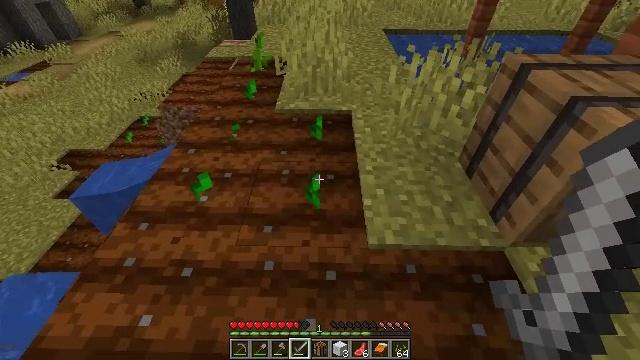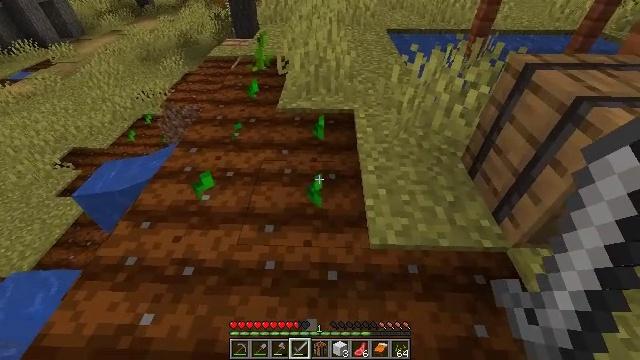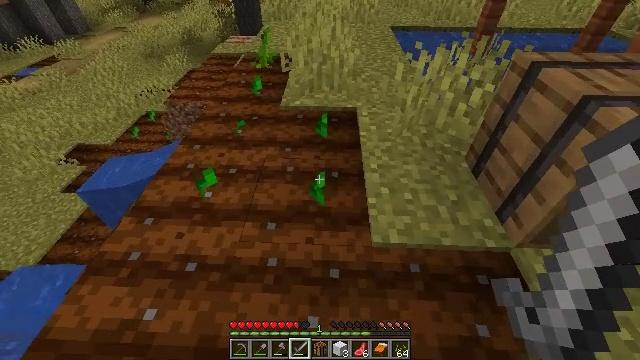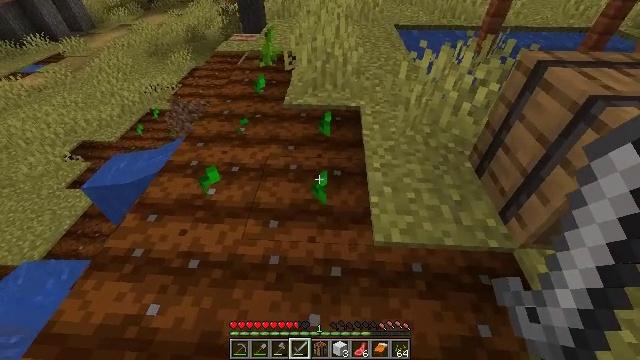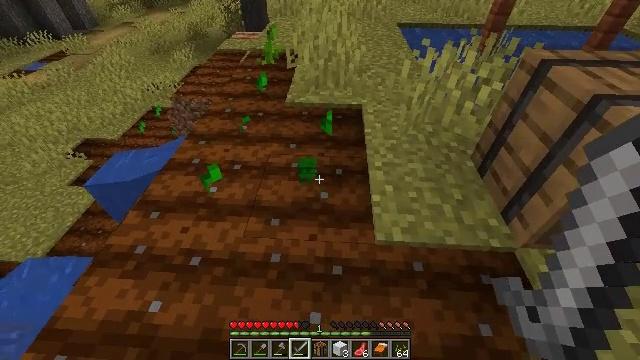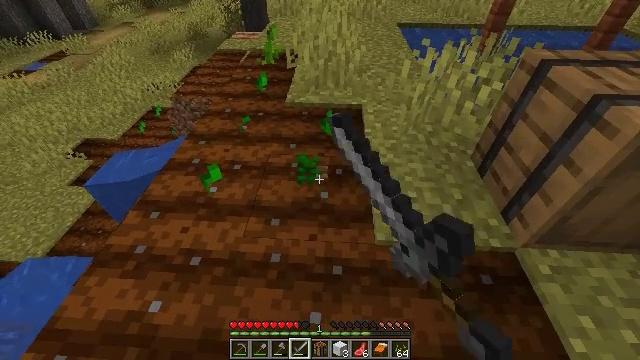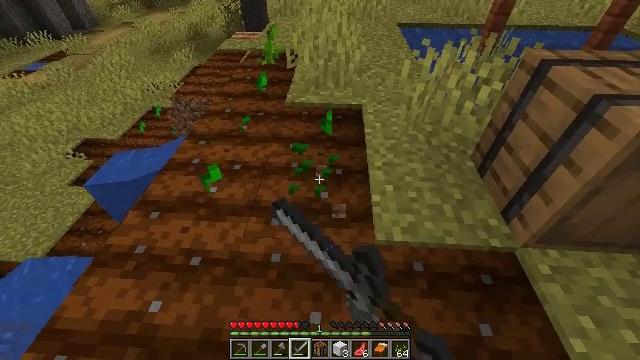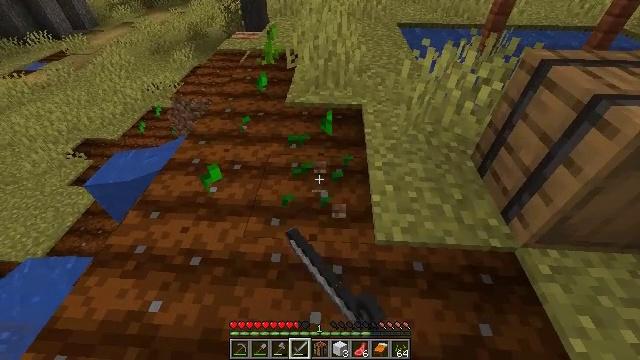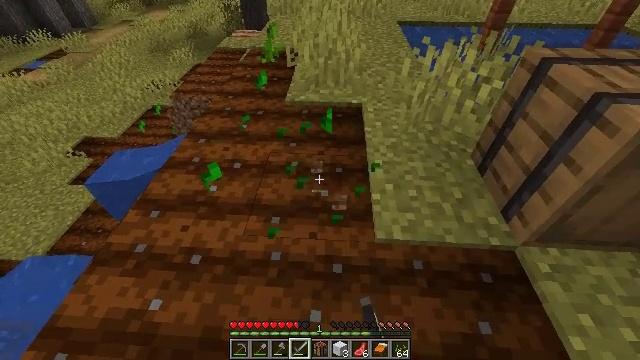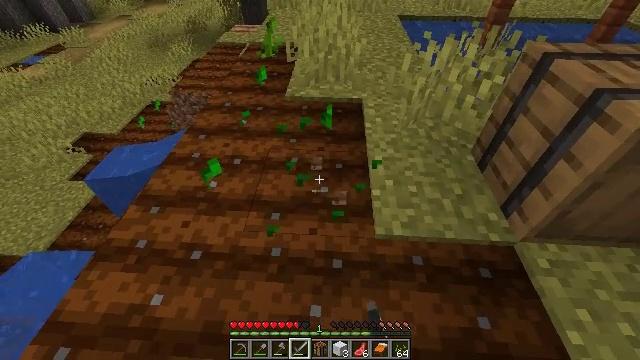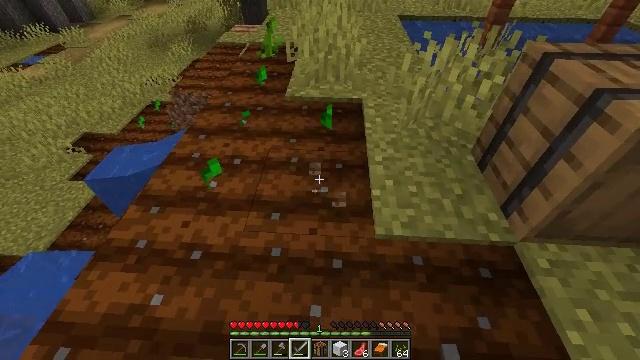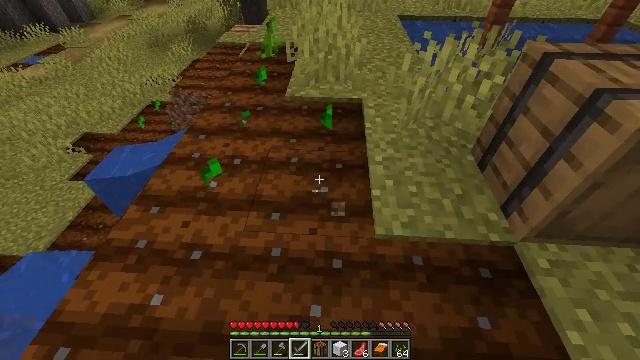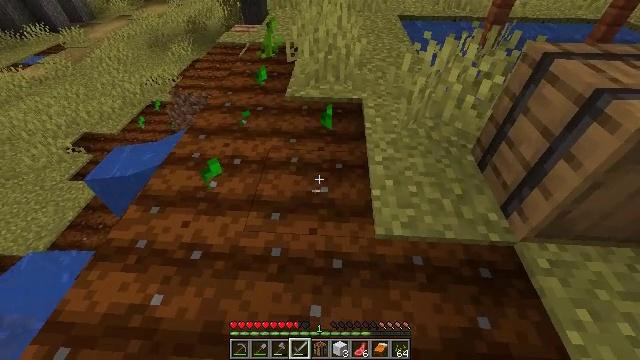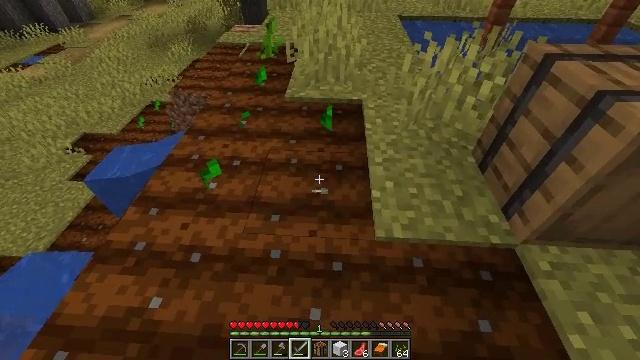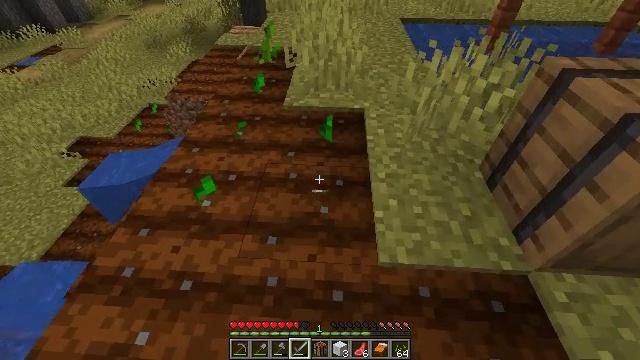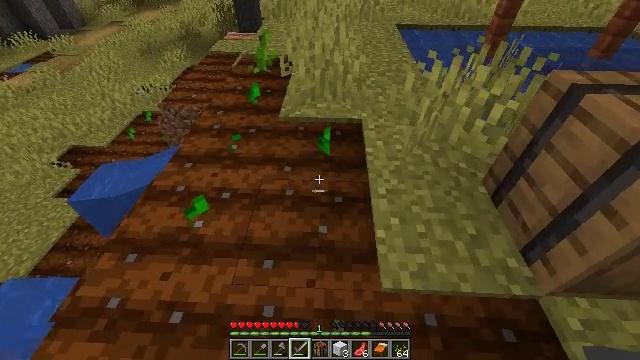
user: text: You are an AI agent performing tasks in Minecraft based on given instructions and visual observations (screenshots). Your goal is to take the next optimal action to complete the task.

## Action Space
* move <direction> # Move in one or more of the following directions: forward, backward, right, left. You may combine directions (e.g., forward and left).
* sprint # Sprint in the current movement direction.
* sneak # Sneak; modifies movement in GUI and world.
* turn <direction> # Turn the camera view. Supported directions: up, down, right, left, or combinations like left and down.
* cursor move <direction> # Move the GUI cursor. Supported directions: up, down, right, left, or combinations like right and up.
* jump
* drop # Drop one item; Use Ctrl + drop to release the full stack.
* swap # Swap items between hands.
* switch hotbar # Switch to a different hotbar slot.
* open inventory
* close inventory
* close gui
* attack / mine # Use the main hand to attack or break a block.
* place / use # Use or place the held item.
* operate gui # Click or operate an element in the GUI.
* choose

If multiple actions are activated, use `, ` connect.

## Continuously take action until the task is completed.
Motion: motion action
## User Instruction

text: Clear the melon stem from the farmland.
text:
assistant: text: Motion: no_op
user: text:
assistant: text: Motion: no_op
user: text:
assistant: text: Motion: no_op
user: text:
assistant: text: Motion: attack / mine
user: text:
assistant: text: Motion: attack / mine
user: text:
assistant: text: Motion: attack / mine
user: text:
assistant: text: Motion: no_op
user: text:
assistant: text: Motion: no_op
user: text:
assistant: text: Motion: no_op
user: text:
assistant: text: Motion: no_op
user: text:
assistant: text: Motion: no_op
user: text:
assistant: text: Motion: no_op
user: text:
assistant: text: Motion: move forward
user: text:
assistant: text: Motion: move forward
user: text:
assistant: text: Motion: move forward
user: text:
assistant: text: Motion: move forward
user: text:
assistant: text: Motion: move forward
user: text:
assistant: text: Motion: move forward
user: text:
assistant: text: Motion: no_op
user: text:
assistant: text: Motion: no_op
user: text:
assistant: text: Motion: no_op
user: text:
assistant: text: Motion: no_op
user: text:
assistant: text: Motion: no_op
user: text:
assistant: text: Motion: no_op
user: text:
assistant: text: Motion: no_op
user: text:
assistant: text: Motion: no_op
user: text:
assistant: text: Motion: no_op
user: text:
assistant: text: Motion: no_op
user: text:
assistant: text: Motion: no_op
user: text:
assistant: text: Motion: no_op